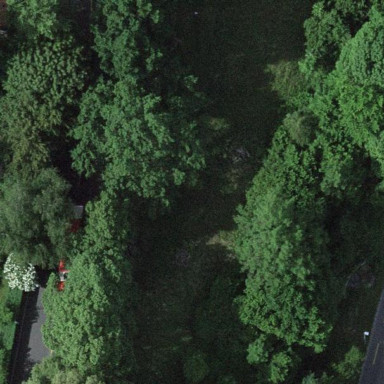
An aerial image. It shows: Woodland area covered with trees.